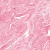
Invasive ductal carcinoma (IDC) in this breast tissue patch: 0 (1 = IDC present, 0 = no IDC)